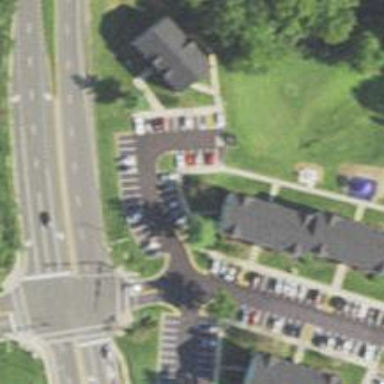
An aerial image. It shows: Residential road with asphalt surface and sidewalk on the left side.